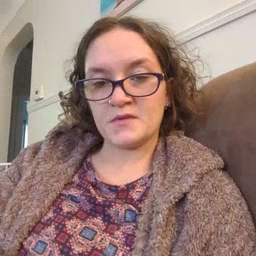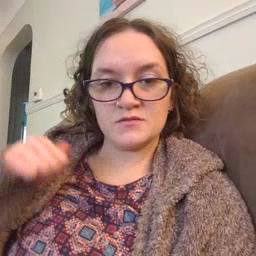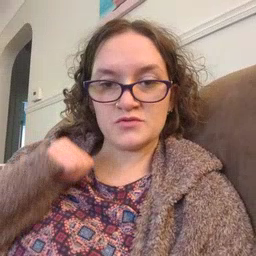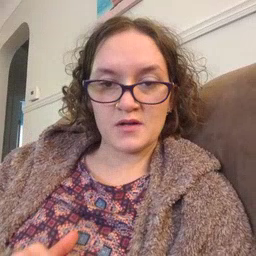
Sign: jacket